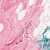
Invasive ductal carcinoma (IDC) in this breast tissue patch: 0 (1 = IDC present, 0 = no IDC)